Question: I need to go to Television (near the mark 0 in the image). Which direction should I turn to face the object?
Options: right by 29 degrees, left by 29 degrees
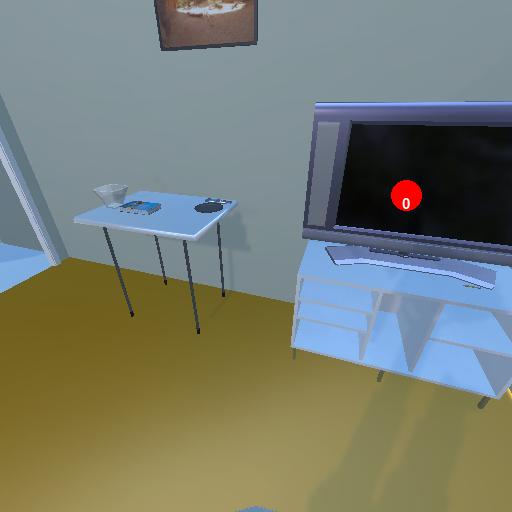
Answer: right by 29 degrees